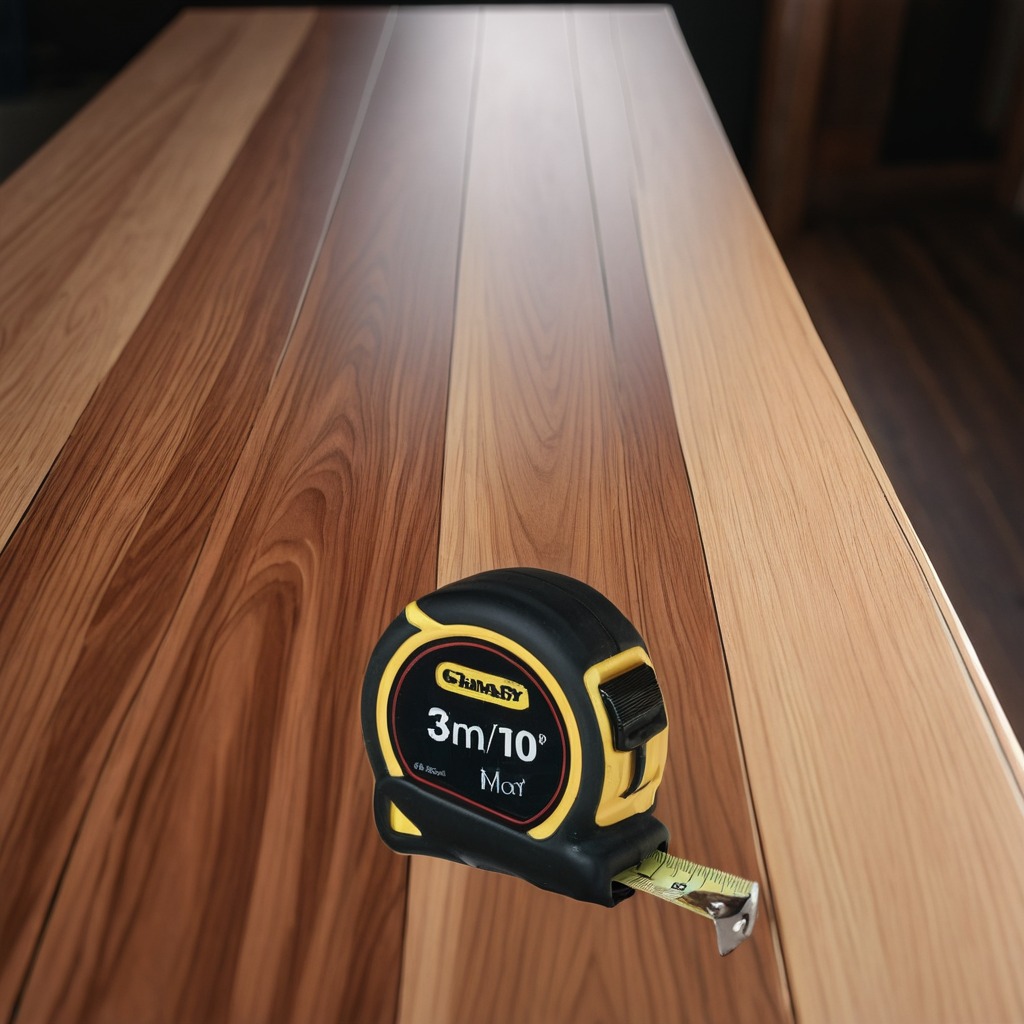
A measuring tape is lying on the wooden table.